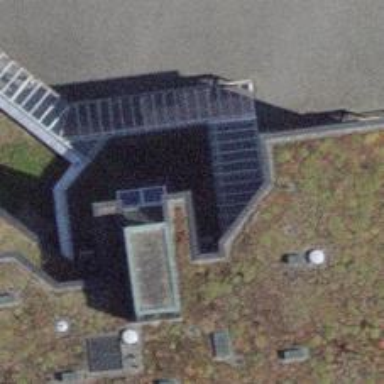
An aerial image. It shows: Library.